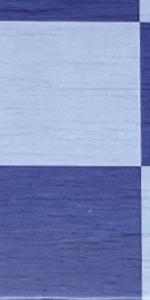
Label: Empty